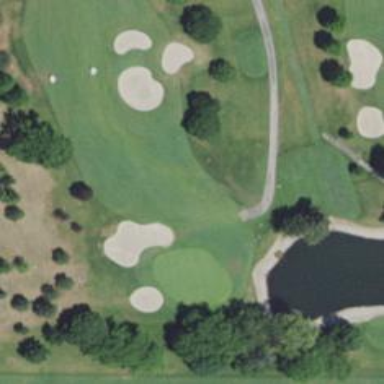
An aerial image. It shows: View of golf hole.